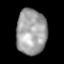
Tissue: lung
Cell type: Myeloid cells
Senescence score: 0.1932
Nuclear area (px): 1353
Mean DAPI intensity: 160.093